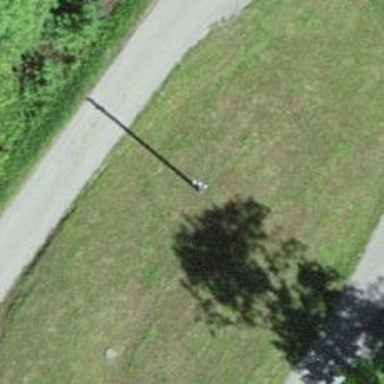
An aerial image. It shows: Power pole.